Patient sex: F
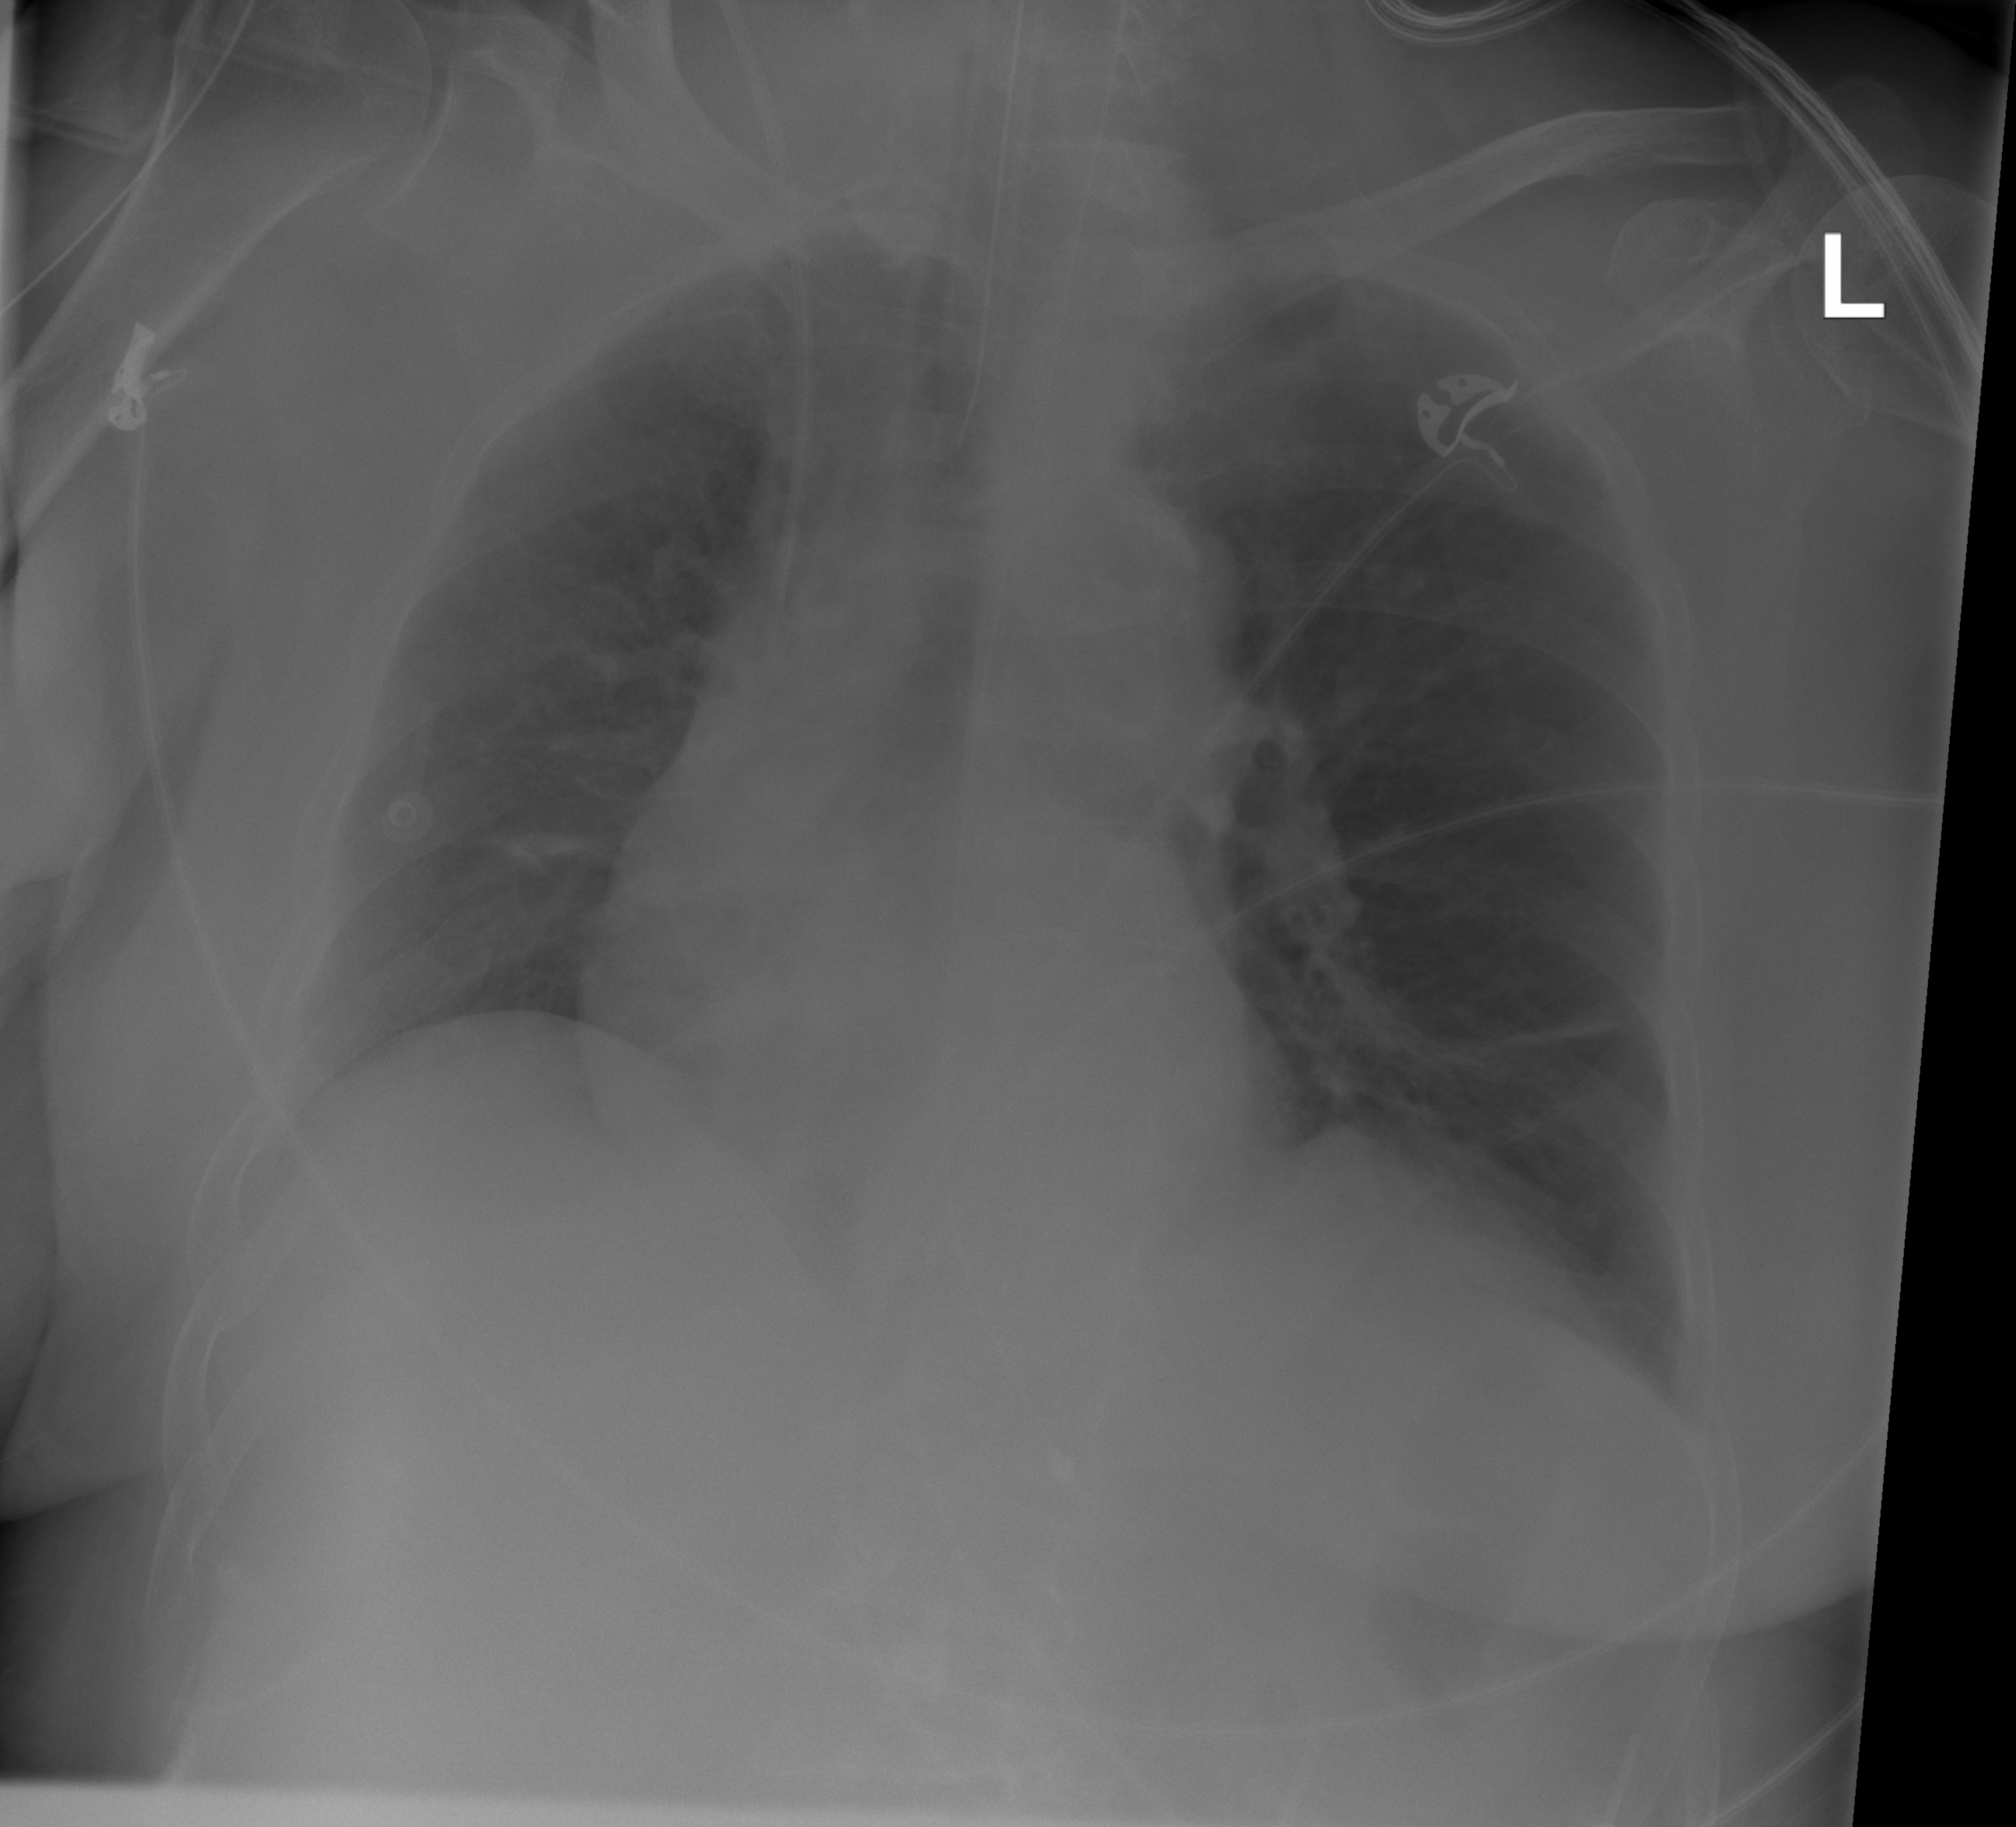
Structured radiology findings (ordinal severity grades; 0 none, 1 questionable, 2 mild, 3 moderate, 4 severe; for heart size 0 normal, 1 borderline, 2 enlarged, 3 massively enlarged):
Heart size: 0
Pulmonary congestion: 0
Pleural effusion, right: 1
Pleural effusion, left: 1
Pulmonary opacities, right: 0
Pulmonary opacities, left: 0
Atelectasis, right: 0
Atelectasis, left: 2